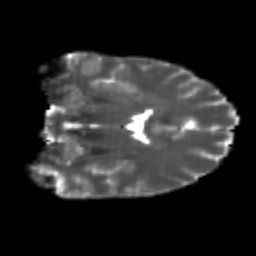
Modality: T2w
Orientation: coronal
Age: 25
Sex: male
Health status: healthy
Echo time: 0.074 s